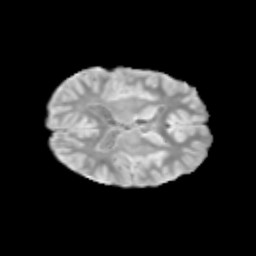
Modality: T2w
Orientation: axial
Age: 11
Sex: male
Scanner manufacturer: siemens
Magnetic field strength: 3 T
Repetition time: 3.8 s
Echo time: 0.07 s